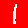
Digit: 1